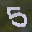
Label: 5